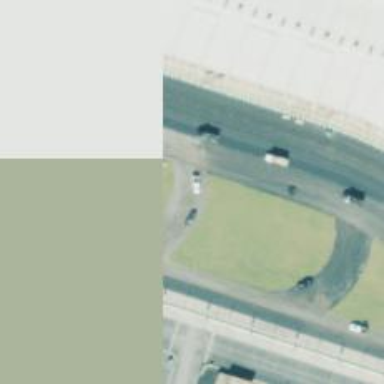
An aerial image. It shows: Motor sport raceway.